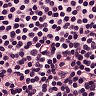
Metastatic tissue present: no